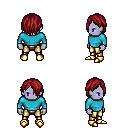
a pixel art fantasy rpg character, male body template, dark elf, purple skin, teal long-sleeve shirt, gold greaves, brunette bangs hairstyle, gold boots, four views (front, back, left, right), 2x2 character sprite sheet, small pixel art, hard edges, no anti-aliasing